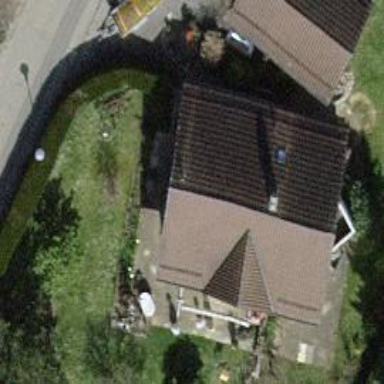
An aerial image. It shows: Detached building with gabled roof.